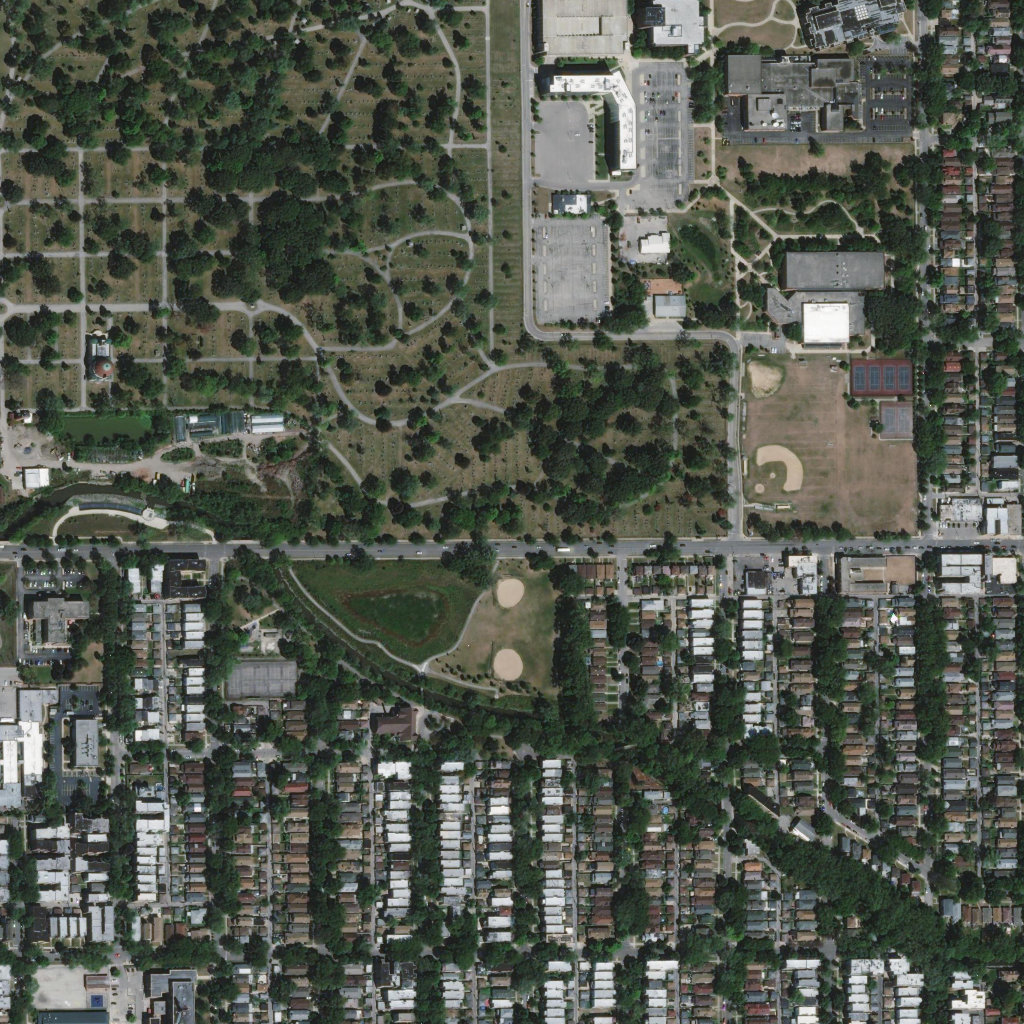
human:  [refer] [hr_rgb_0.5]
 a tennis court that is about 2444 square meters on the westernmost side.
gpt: <box>[[22, 64, 28, 68, 0]]</box>

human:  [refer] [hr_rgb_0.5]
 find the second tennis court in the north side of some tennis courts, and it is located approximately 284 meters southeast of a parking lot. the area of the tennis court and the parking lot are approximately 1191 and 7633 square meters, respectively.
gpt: <box>[[85, 39, 88, 42, 0]]</box>